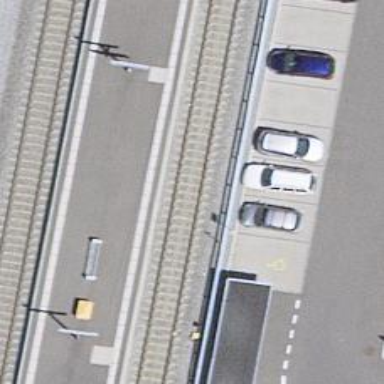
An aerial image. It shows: Railway stop with public transport stop position.